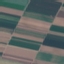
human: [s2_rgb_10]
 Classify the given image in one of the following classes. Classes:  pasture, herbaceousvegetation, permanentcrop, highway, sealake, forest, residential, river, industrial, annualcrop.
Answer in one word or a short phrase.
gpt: AnnualCrop